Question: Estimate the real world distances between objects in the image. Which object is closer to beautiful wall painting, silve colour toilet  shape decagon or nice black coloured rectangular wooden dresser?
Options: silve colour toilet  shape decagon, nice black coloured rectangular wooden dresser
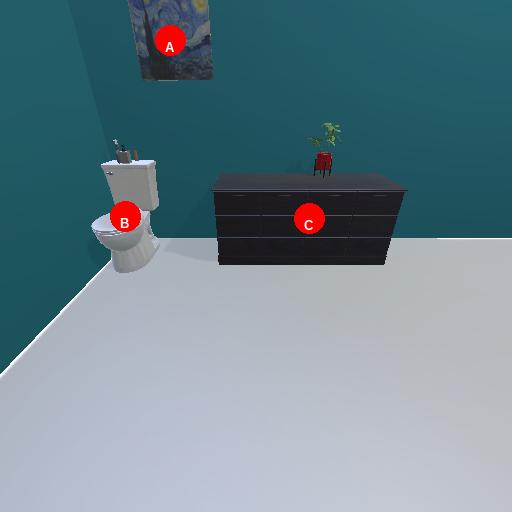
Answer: silve colour toilet  shape decagon